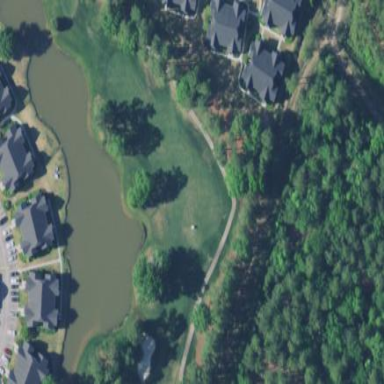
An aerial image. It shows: Grassy golf fairway.